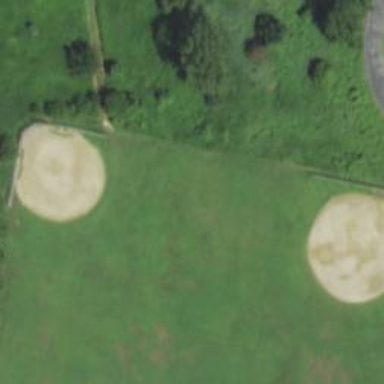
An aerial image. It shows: Baseball pitch for leisure land activities.